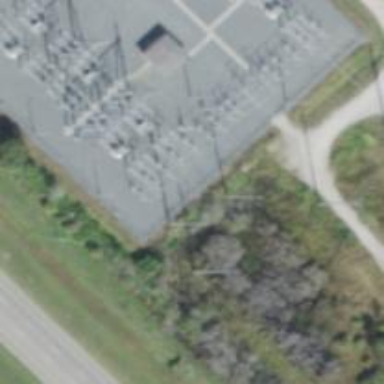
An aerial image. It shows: Switch for power supply.